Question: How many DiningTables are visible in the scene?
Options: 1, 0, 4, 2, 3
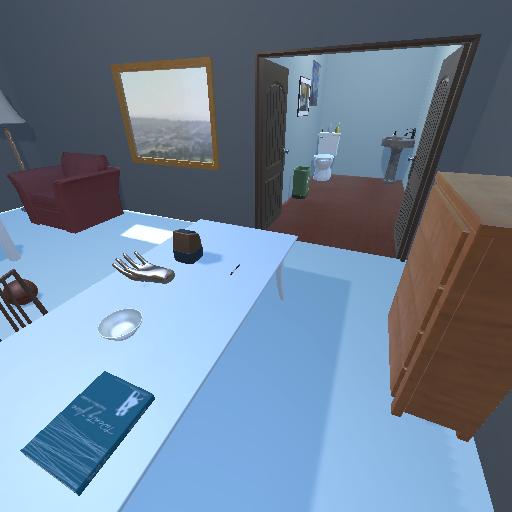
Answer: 1